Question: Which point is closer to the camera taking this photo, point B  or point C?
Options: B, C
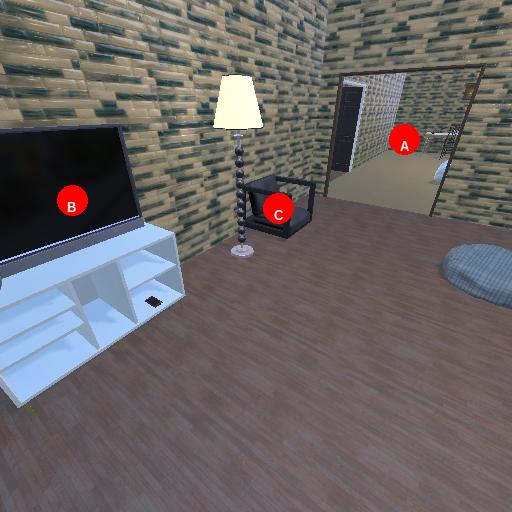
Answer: B